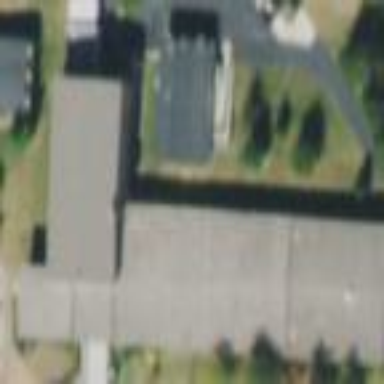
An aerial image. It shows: School building with school amenities.